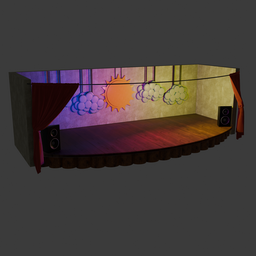
Label: decoration